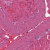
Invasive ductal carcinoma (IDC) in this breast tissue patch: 0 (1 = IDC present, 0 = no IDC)